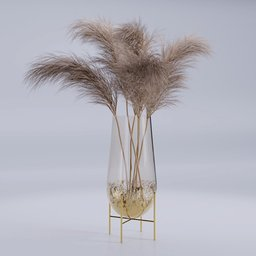
Label: decoration